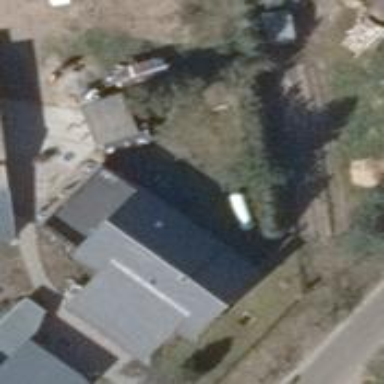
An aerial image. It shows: House with multiple building parts.